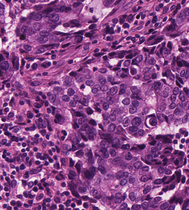
Tumor epithelial tissue: yes
Tumor-associated stroma tissue: yes
Normal tissue: no